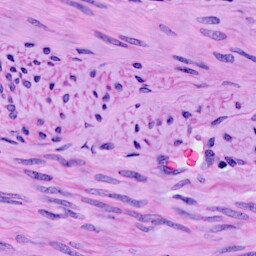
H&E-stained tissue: Cervix